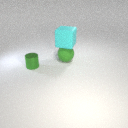
large green rubber sphere below large cyan rubber cube